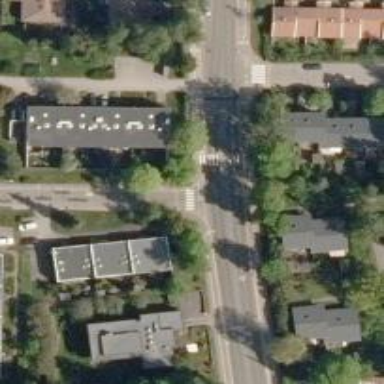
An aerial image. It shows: Uncontrolled crossing on the road.